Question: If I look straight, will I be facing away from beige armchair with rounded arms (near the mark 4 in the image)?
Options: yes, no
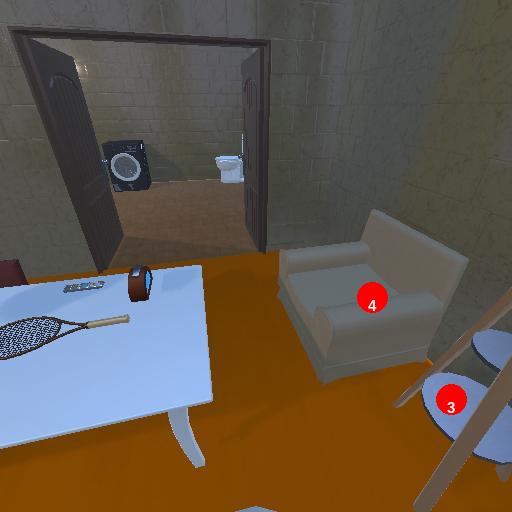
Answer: yes